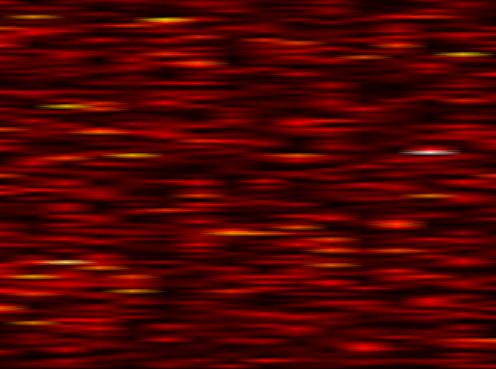
Label: FOFDM